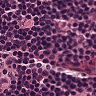
Metastatic tissue present: no